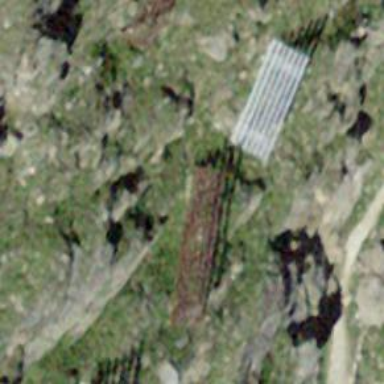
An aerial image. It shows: Snow fence that is man-made.